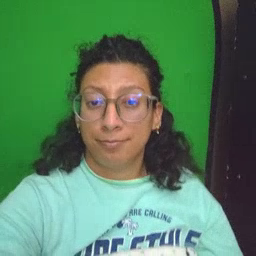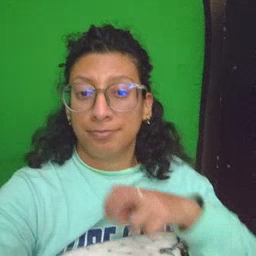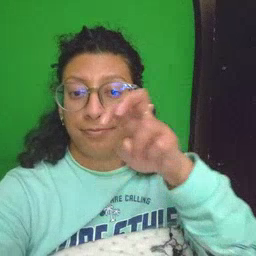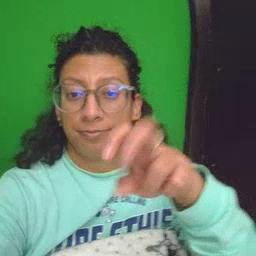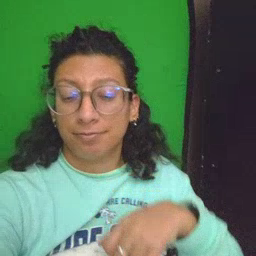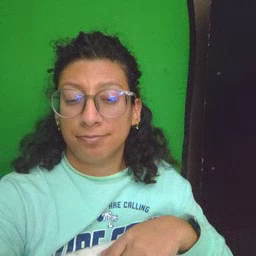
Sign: ride